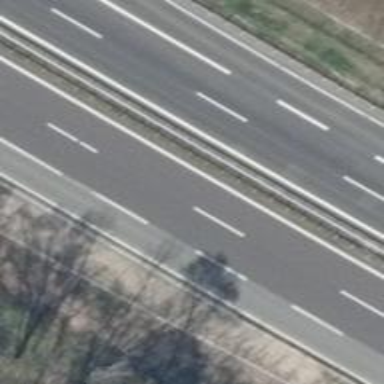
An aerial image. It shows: Asphalt motorway.